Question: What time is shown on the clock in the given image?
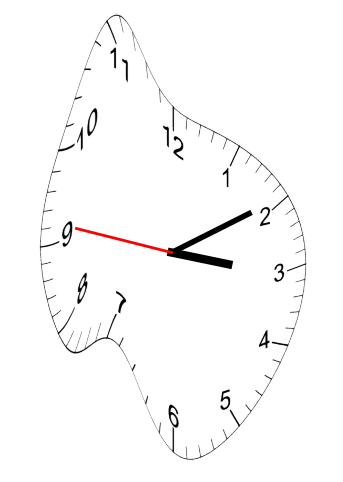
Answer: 03:09:46